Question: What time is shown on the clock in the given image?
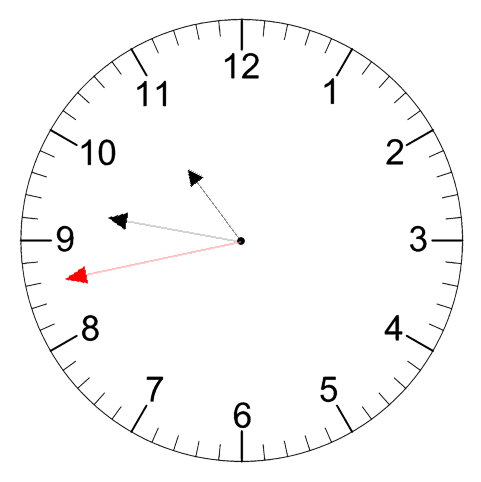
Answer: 10:46:43